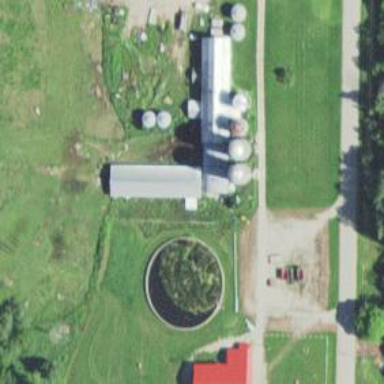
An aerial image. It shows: Silo.